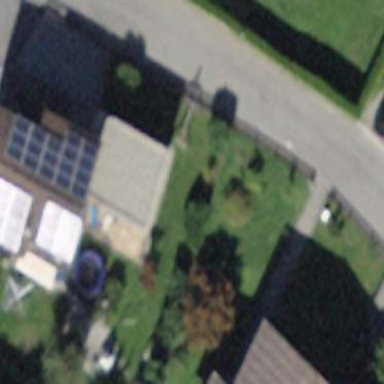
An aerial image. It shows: Detached building with gabled roof.